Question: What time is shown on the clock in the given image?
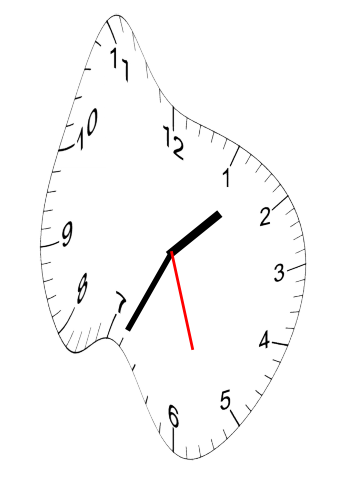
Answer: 01:34:27